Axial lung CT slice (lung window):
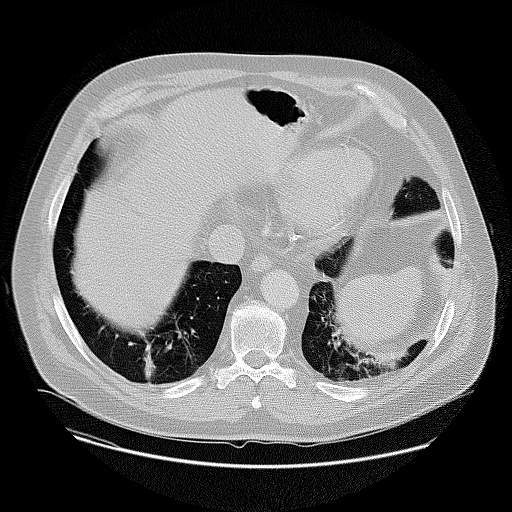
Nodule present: no